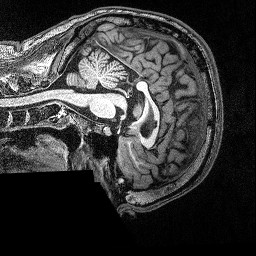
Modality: T1w
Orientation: sagittal
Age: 33
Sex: male
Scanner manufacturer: siemens
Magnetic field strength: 3 T
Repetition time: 2.53 s
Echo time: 0.00342 s